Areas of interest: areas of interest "Qingcheng Outer Mountain"
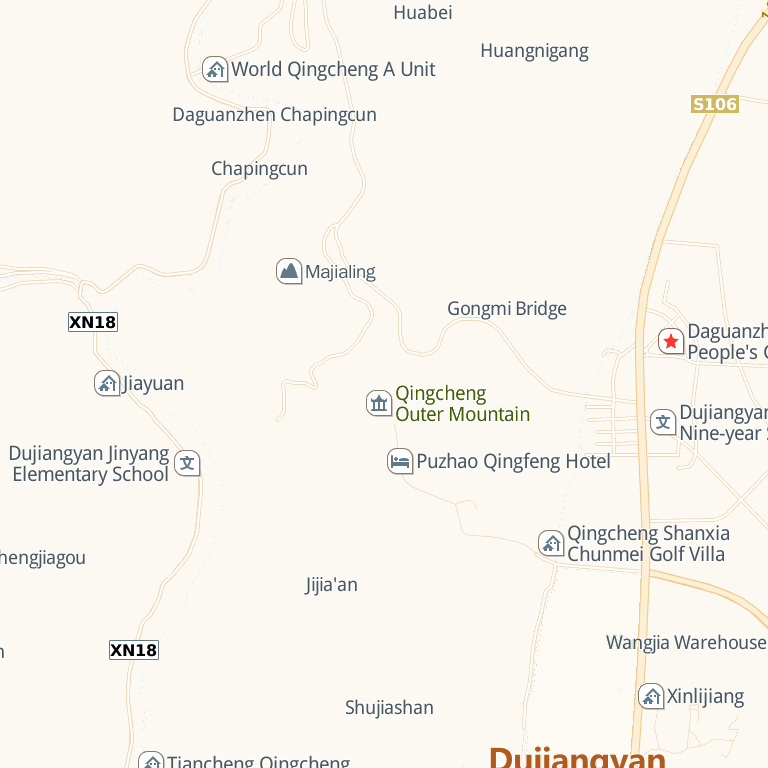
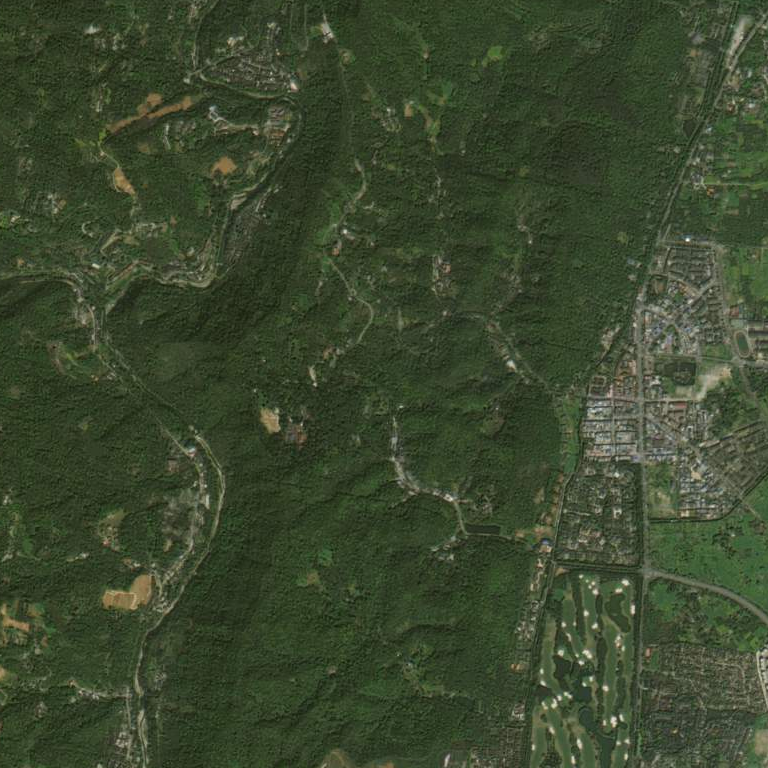